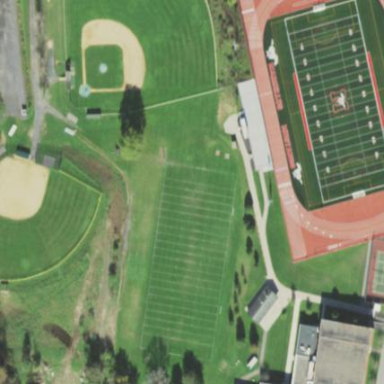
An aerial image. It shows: American football pitch for leisure and sport activities.